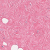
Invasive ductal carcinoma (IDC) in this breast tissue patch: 0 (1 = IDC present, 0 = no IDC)